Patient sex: M
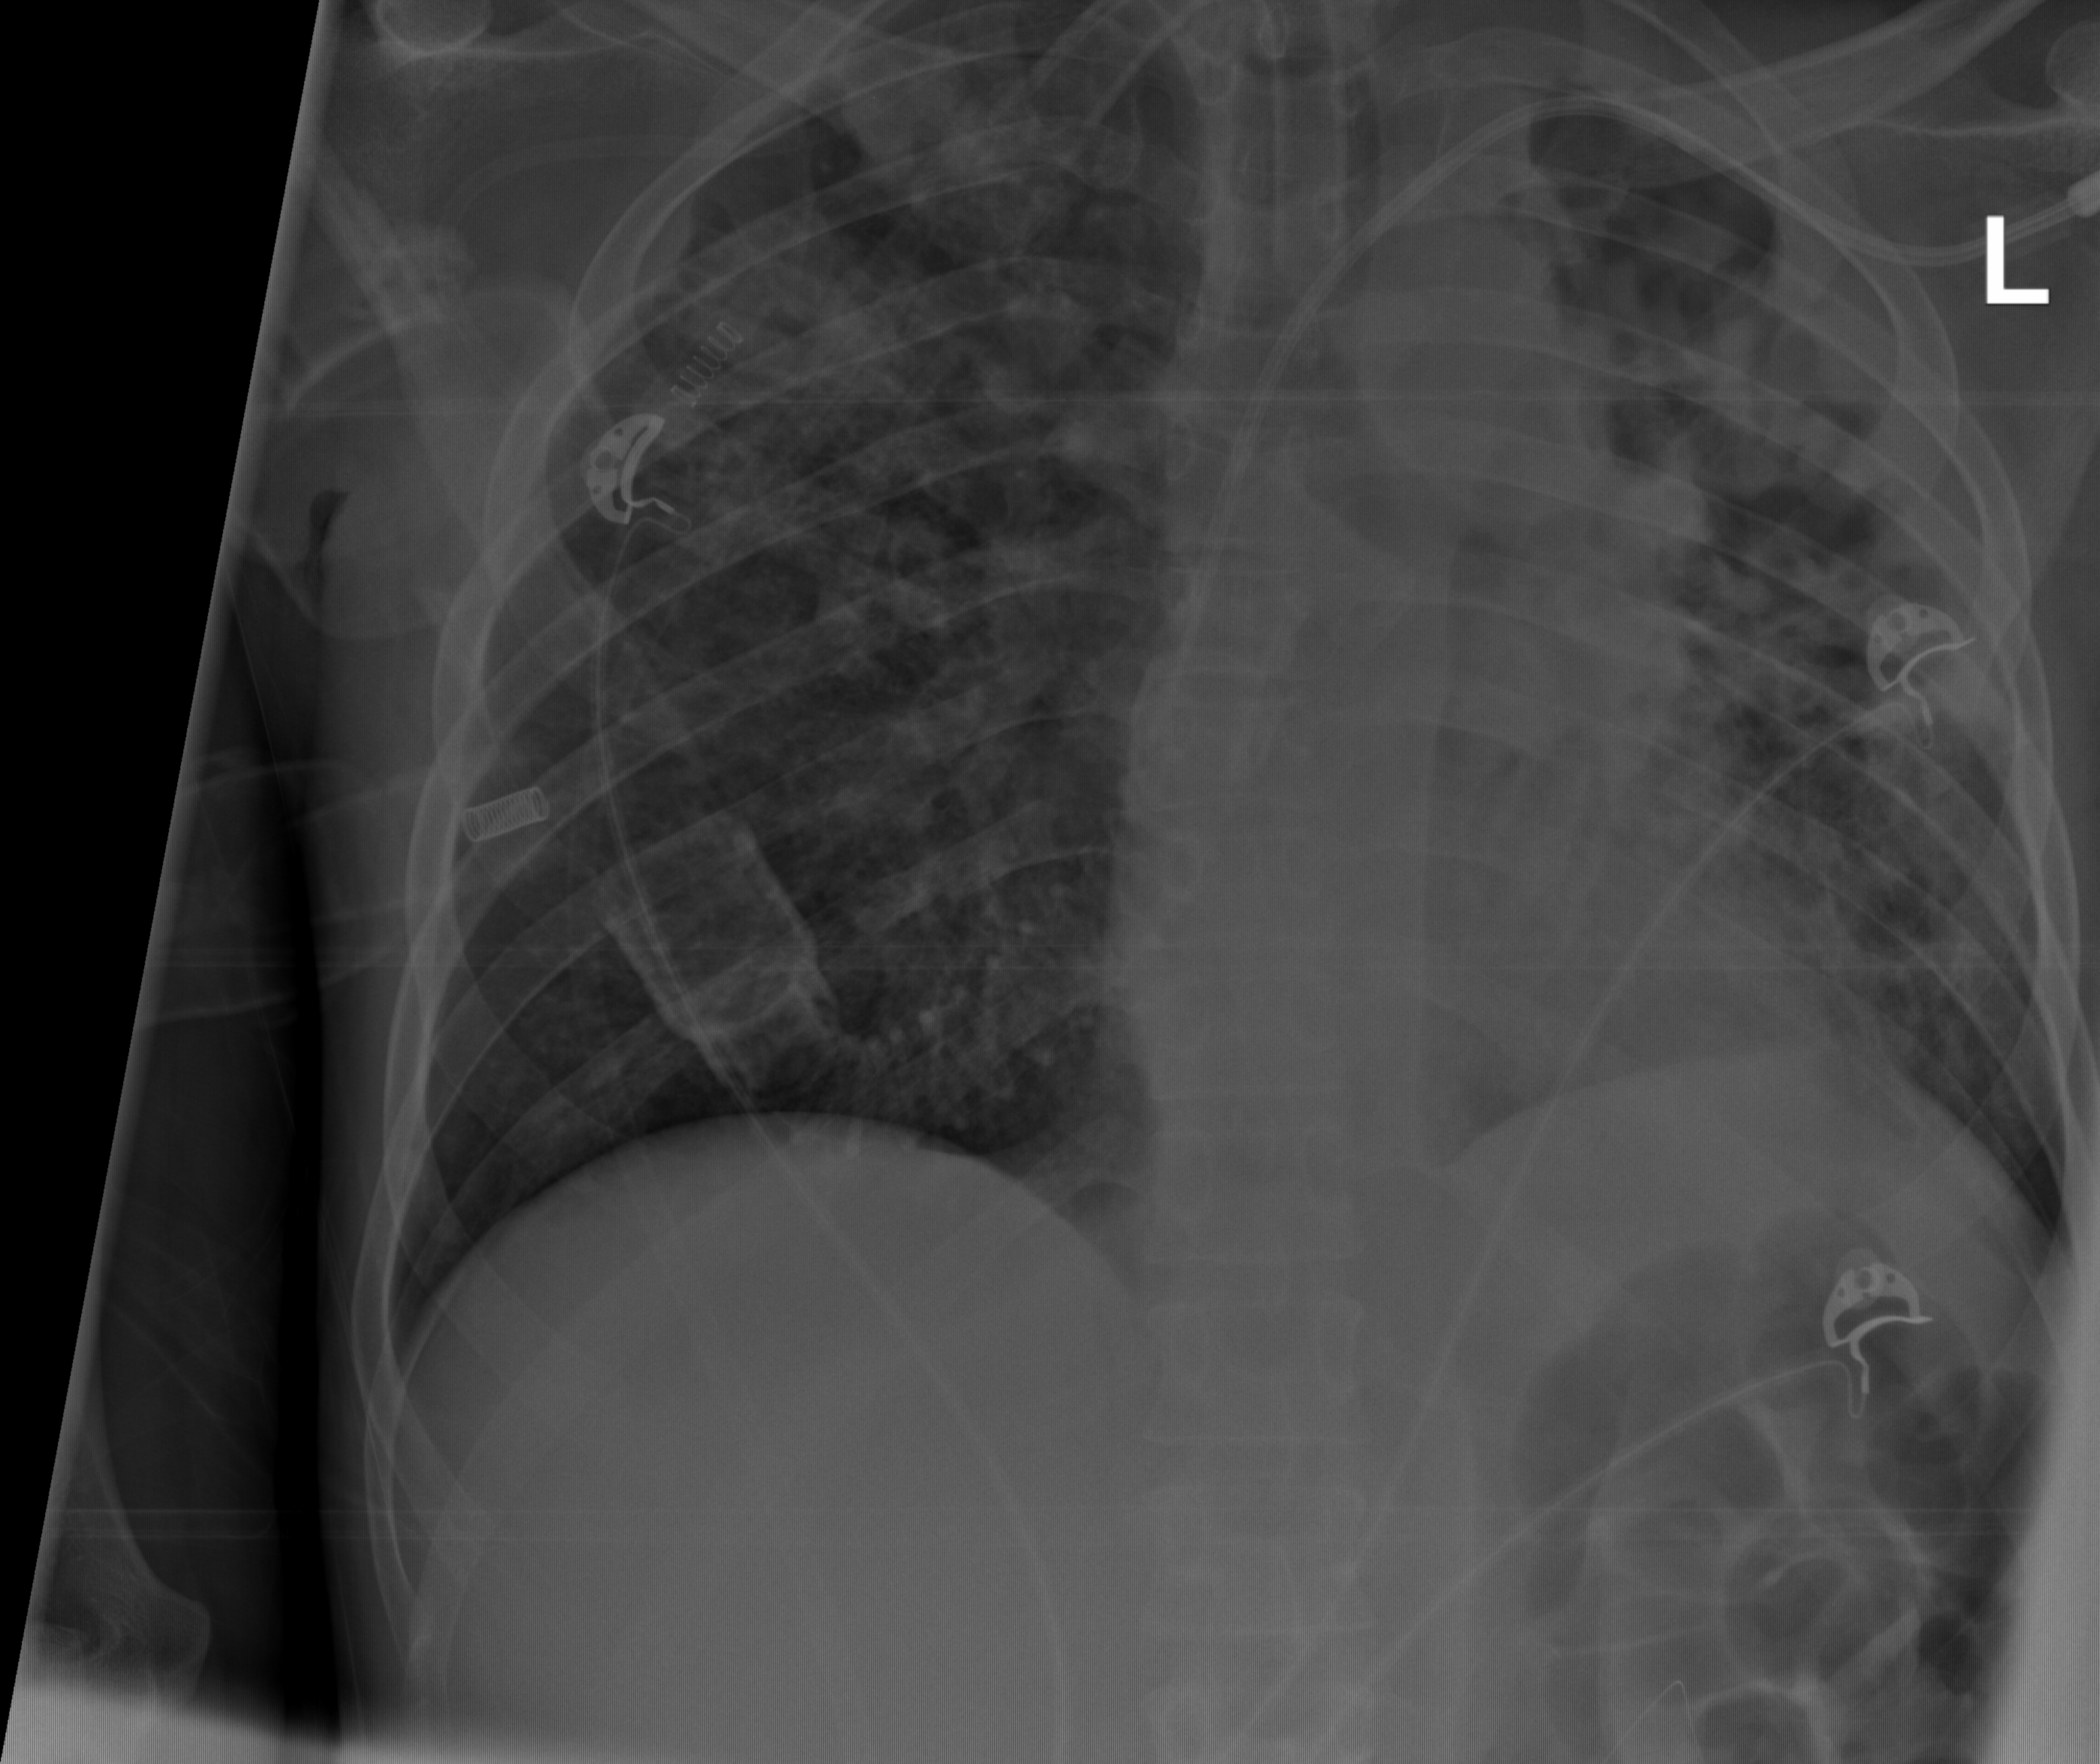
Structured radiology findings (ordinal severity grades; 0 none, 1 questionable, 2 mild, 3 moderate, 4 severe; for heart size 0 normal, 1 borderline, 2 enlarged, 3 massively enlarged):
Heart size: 0
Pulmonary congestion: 0
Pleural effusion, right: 0
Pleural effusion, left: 2
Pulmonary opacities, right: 3
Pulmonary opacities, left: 3
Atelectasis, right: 2
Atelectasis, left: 3